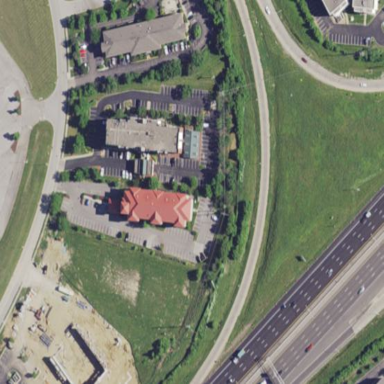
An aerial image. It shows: Hotel.